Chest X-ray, PA view. Patient: 61 years old, sex M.
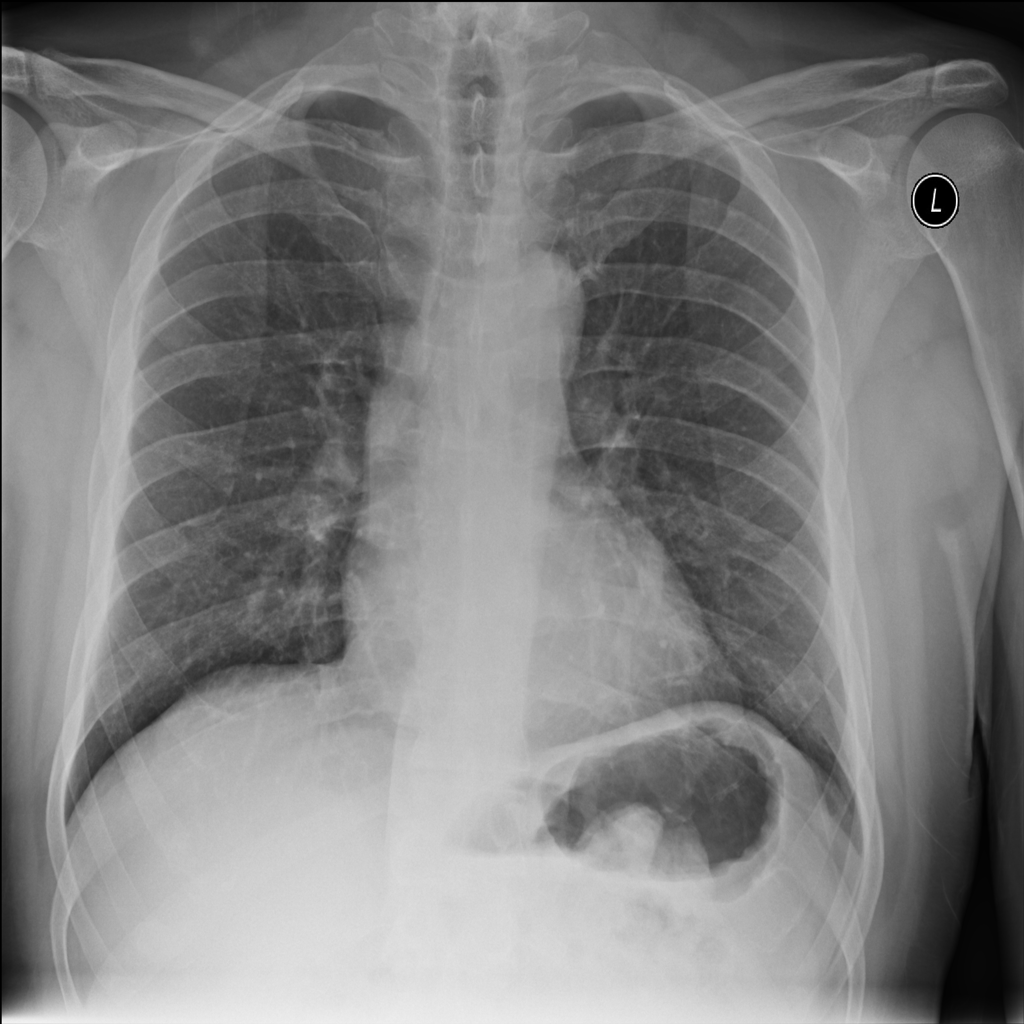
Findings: No Finding